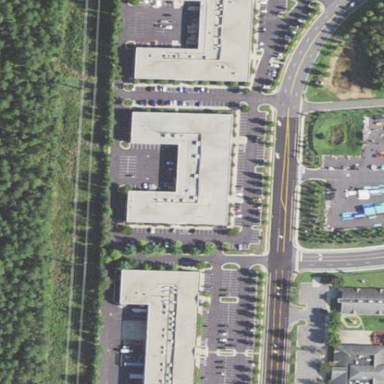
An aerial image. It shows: Commercial building.